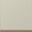
Piece: xx